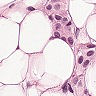
Metastatic tissue present: yes